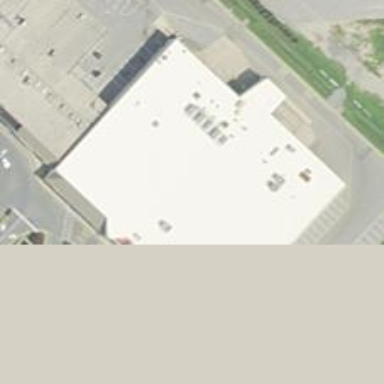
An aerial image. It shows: Supermarket.